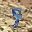
Label: 9